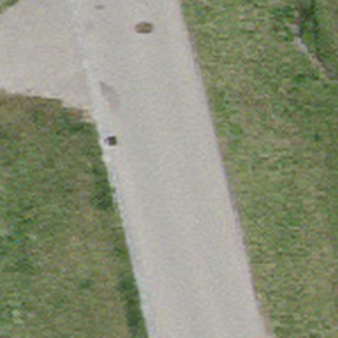
Label: other